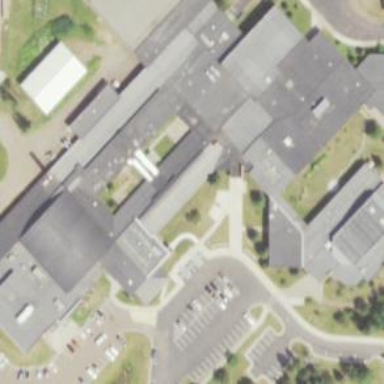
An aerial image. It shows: School building.